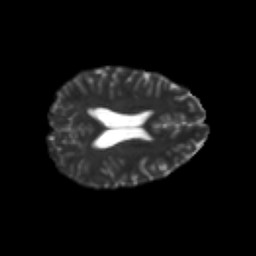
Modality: T2w
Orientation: axial
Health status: healthy
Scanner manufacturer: philips
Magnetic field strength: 3 T
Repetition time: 6.964 s
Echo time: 0.092 s